Question: Hi I want to know how to preselect to option. I think I can do it with javascript since I manage to get the countrycode but not the dropdown to get set appropriately:

In this case I want also the dropdodown to get populated to "England" which has the value GB. How can I do it? My JSP is:
'''
<input type="text" class="inp_sel" size="2"
name="<%=PandoraFieldConstants.FIELD_LANDKOD%>"
id="<%=PandoraFieldConstants.FIELD_LANDKOD%>"
value="<%if (ansokanInfo.getUppfinnareList().contains(editPerson)|| ansokanInfo.getSokandeList().contains(editPerson)){ out.write(editPerson.getLandKod());}%>"
onkeyup="setListbox(event, this, '<%=PandoraFieldConstants.FIELD_LAND%>')";
onmousedown="setListboxEmpty(this)";>
<SELECT name="<%=PandoraFieldConstants.FIELD_LAND%>"
id="<%=PandoraFieldConstants.FIELD_LAND%>"
class="inp_sel" onChange="setSearchbox(this, '<%=PandoraFieldConstants.FIELD_LANDKOD%>')">
<% for(LandKod land: pc.getLander()) { %>
<OPTION value="<%=land.getLandKod()%>"
<% if (land.getLandKod().equalsIgnoreCase("SE")) {
out.println("SELECTED");
} %>
'''
And my javascript is
'''
function setListbox(e, obj, id) {
// sokLandkod input
// sokLand select
if(e.keyCode == 13 || e.keyCode == 8) { return; }
if (obj.value.length < 2) { return; }
var landList = document.getElementById(id);
var searchKod = obj.value;
var len = searchKod.length;
obj.value = "";
for (var i = 0; i < landList.options.length; i++) {
sListValue = landList.options[i].value;
var matchIx = sListValue.toUpperCase().indexOf(searchKod.toUpperCase());
if (matchIx == 0) {
landList.selectedIndex = i;
obj.value = landList.options[i].value;
break;
}
}
}
function setSearchbox(obj, id) {
var iny = 'sokLandkod'
var searchKod = obj.value;
document.getElementById(id).value = searchKod;
}
><%=land.getLandNamn() %>
</OPTION>
<% } %>
</SELECT>
'''
Can you advice me how to set the option?
Thank you
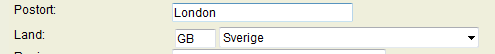
Answer: If England's value is ... you should change the following snippet to select and not (Is that the value of Sverige?):
'''
<% if (land.getLandKod().equalsIgnoreCase("SE")) {
out.println("SELECTED");
} %>
'''
Unless, I misunderstood your data... It will look like this then.
'''
<% if (land.getLandKod().equalsIgnoreCase("GB")) {
out.println("SELECTED");
} %>
'''